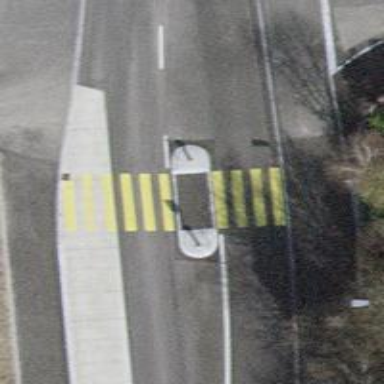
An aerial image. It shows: Uncontrolled zebra crossing with pedestrian island.